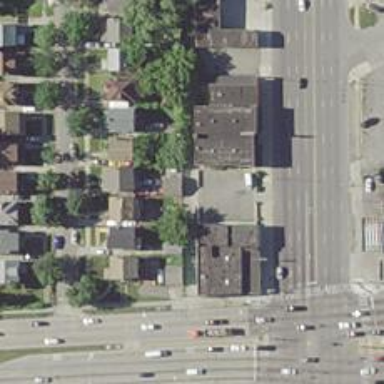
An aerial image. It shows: Alley classified as service road.